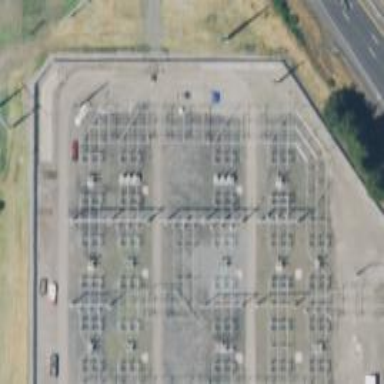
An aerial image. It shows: Switch for power supply.